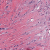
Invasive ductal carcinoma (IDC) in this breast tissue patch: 1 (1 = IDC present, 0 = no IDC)